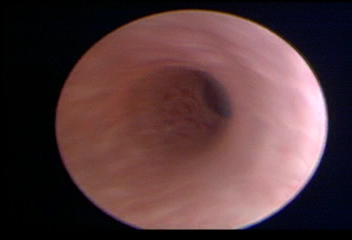
Modality: WLC
Class: Normal mucosa
Bladder cancer association: No